Question: I am new to bitstamp API and I want to do this type like

and i am using php pusher library <URL> but i don't know why i am getting a
My HTML Code are
'''
<table class="table table-striped table-bordered" id="" style="width: 40%;">
<thead>
<tr>
<th >Time Since</th>
<th >Amount</th>
<th >Price</th>
</tr>
</thead>
<tbody>
<tr id="showDataHere">
</tr>
</tbody></table>
'''
And I want to update my table every 5seconds. So I do this
'''
<script>
function callMe()
{
$.ajax({
type: "POST",
url: "<?php echo base_url();?>home/live_tradess",
success: function(response){
$("#showDataHere").html(response);
}
});
}
// Call it
// "setInterval" means every 5 secs
// "setTimeout" just once...
setInterval(callMe, 5000); </script>
'''
My PHP code are this
'''
public function live_tradess()
{
if(!class_exists('Pusher'))
$this->load->library('Pusher');
$this->Pusher->trigger('live_trades', 'event', array('message' => 'Hello World'));
}
'''
Where am I wrong?
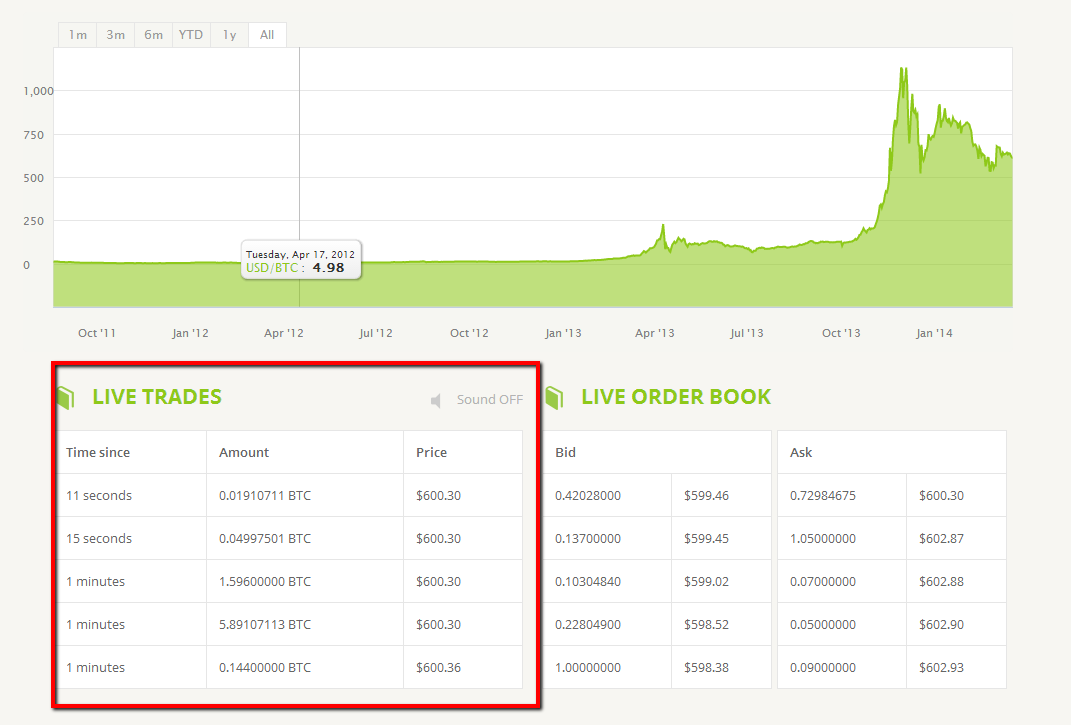
Answer: Error states that a class is declared twice. You can find 'PusherException' keyword on project level and can find where is second declaration. It might be due to unfinished installation.